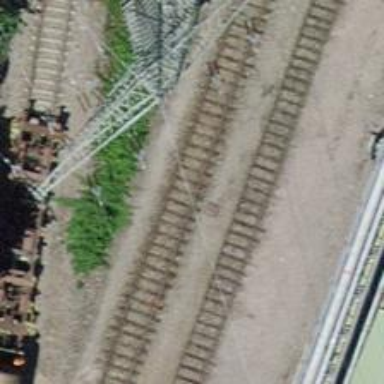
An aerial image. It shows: Railway spur service.